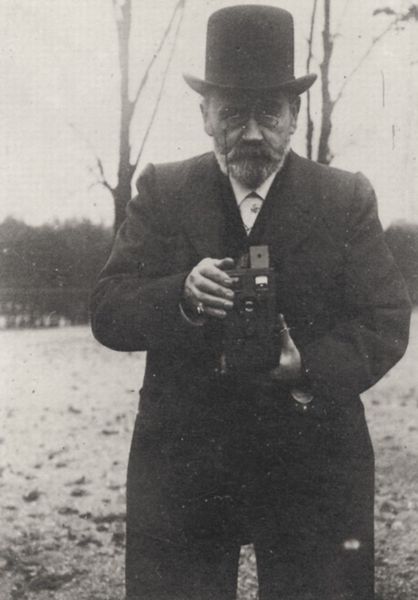
Titel: Zola mit seiner »Box«
Künstler: Francois Emile Zola
Schlagwörter: baum, dunkel, hand, himmel, mann, schatten, wasser, weiß, bäume, fluss, see, teich, ufer, zola, äste, finger, grau, hell, hut, licht, mund, nase, schwarz, blick, gras, park, rasen, schnee, wiese, hochformat, zylinder, alt, anzug, bart, hemd, jacke, mütze, schnurrbart, arm, augen, falten, halten, kragen, stehen, vollbart, ärmel, bildnis, hände, portrait, porträt, spiegel, erde, feld, natur, stamm, boden, mantel, en face, frontal, ohren, schultern, wald, beine, hecke, kahl, herbst, winter, platz, stämme, fancy, hands, hat, white, frack, black, collar, formal, grey, nose, old, picture, floor, jackett, sakko, selbstporträt, ring, foto, fotografie, photographie, melone, schneelandschaft, schwarz-weiss, brille, selbstbildnis, zille, schritt, kneifer, zwickel, zwicker, photo, selbstportrait, glas, man, sky, tree, background, field, lake, nature, reflections, trees, eyes, suit, snow, grass, river, taschenuhr, gegenlicht, black and white, graustufen, coat, glasses, beard, old man, aufnahme, jacket, monokel, tie, scene, fence, outside, person, arms, clothes, trunk, vest, box, goldener schnitt, history, nineteenth century, linse, back, ears, pants, pocket, parklandschaft, hemdskragen, foreground, branches, fingers, outdoors, sucher, nadar, cold, smoking, top hat, flash, land, outdoor, apparat, branch, plain, shirt, open, fotograf, scary, photograph, photography, fotoapparat, kamera, bowler, mustache, monocle, moustache, spectacles, aufnehmen, auslöser, bekannter mann, fotografieren, hand am abzug, kleiner mann, laublose bäume, lsebstbildnis, objektiv, rolleiflex, selbstauslöser, lochkamera, ann, self portrait, kalt, photographer, historic, anzg, schtatten, ugly, shoot, machine, friend, trunks, out, bearded, eyeglasses, center, rails, and, 1900, fotoapperat, sebstauslöser, senior, krawattenadel, stern, camera, grainy, old fashioned, 18th century, photografie, black suit, pince-nez, ha, batton, phtographer, ma, bowler hat, film, 1800s, tlr, mustaceh, large format, n, medium format, analogue, vintage, dated, wedding, tuxedo, scowl, 1900s, dude, terno, had, lens, obscura, bifocal, bifocals, suited, blazer, white man, device, bowling hat, old-timey, ew, old photo, fashioned, specticles, close-up, oldtime photography, selfie, specticals, greis, hads, pockety, glasess, swit, brownie, pinch nose, lense